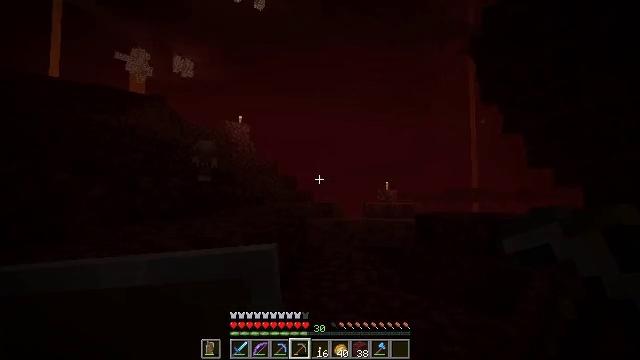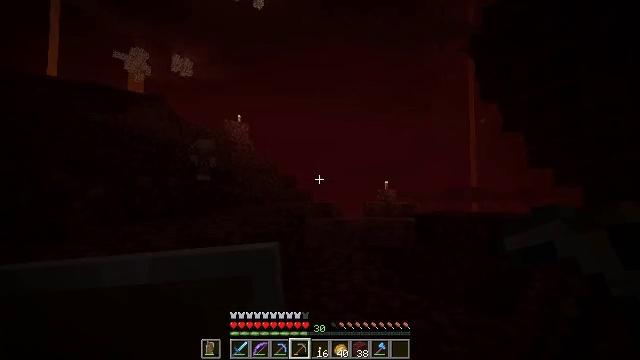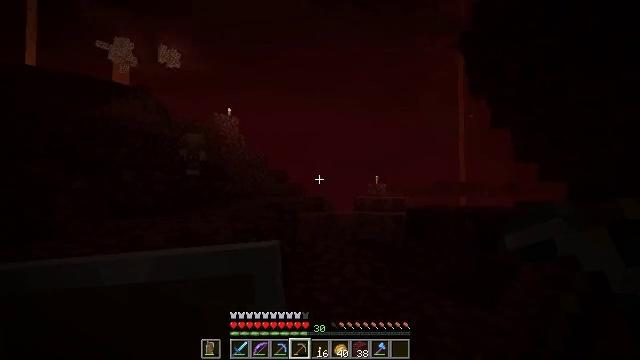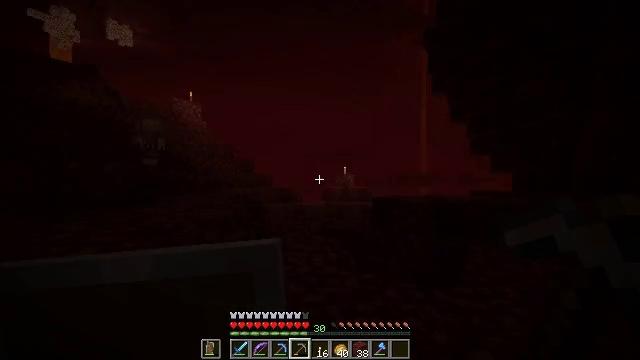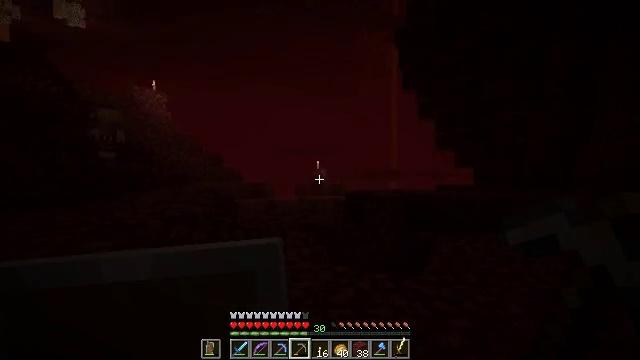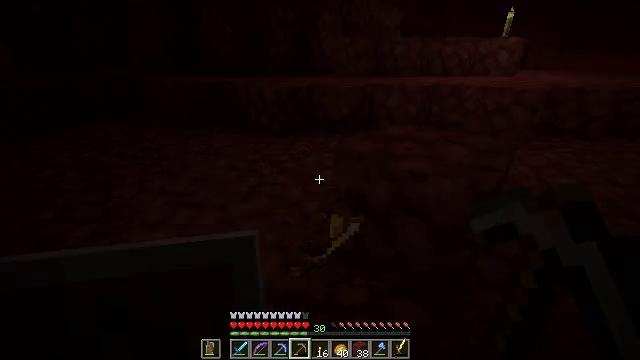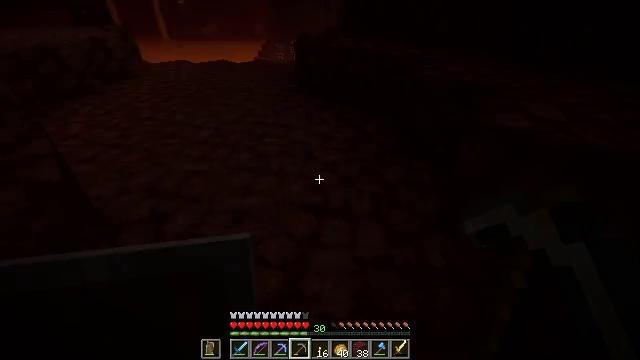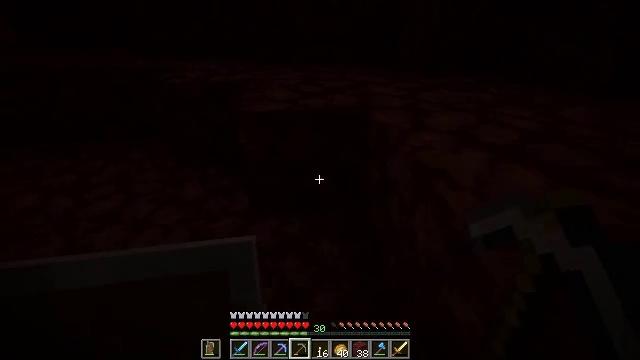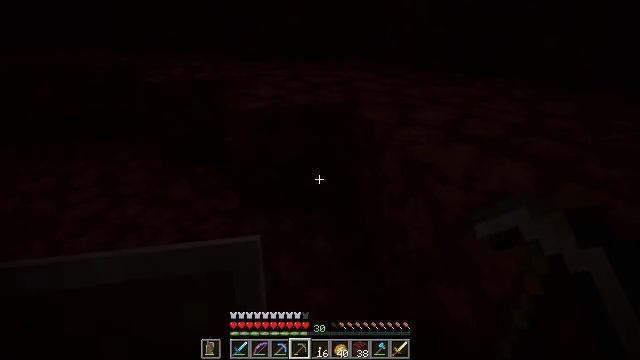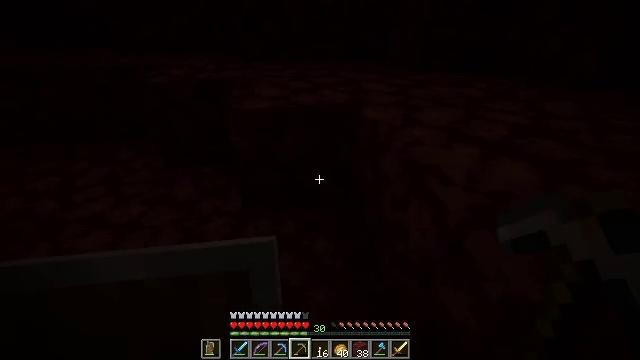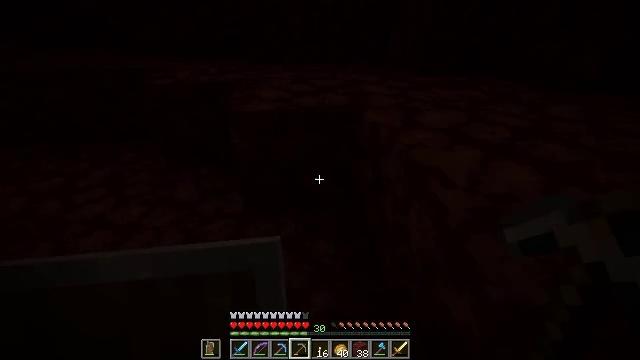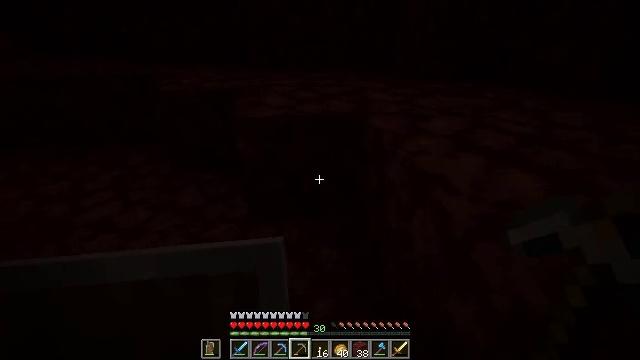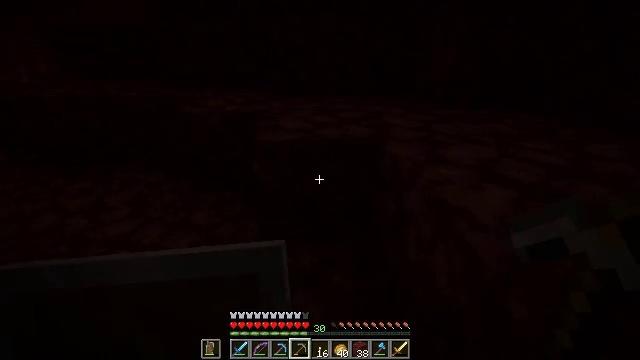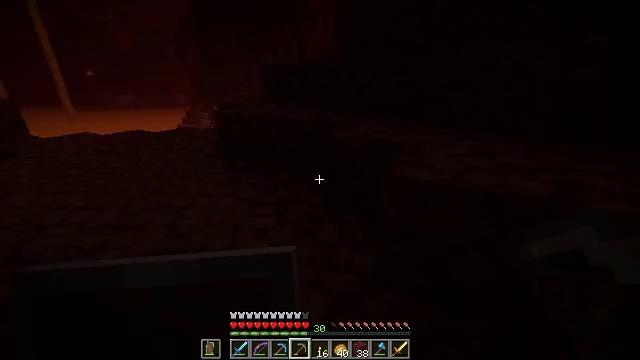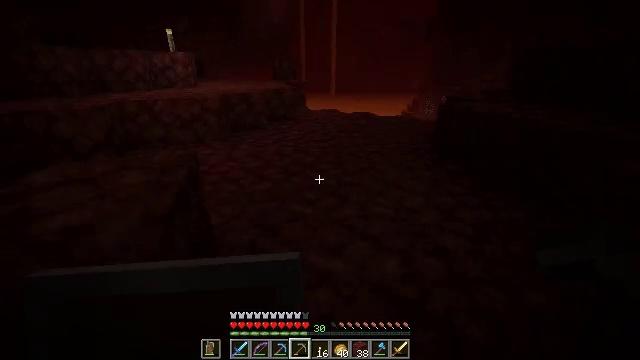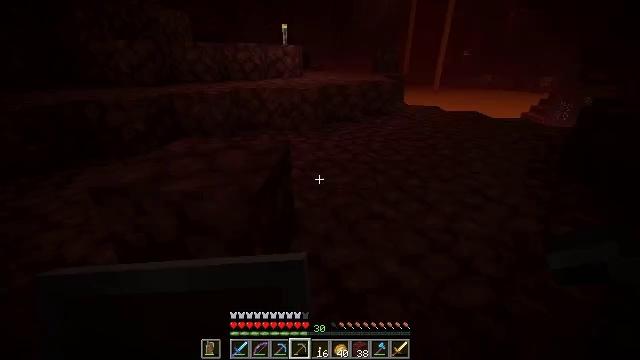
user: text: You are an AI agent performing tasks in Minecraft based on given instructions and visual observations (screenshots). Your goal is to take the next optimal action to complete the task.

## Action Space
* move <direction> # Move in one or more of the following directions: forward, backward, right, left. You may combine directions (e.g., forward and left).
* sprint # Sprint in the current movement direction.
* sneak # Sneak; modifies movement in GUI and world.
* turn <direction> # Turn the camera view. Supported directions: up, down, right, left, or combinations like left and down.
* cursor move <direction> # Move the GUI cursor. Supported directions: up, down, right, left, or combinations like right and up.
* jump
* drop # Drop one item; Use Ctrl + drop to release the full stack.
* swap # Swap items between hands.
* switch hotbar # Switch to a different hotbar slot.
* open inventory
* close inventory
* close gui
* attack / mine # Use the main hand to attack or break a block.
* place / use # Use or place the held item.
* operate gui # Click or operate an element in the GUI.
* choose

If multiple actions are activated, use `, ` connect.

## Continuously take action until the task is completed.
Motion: motion action
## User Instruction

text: Dig up netherrack with a pickaxe.
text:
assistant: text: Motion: no_op
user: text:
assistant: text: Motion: turn right and down
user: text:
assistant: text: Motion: turn right and down
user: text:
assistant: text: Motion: turn right and down
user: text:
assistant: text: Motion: turn right and down
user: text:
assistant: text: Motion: turn right and down
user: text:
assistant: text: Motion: turn right and up
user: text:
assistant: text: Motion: turn right
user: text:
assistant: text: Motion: no_op
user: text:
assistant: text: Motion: no_op
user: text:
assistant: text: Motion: turn up
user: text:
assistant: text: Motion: move forward, turn left and up
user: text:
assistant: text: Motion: move forward, turn left and up
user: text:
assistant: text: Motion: move forward, turn left and down
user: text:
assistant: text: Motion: move forward, turn left and down
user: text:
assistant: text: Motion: move forward, turn left
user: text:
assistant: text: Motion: move forward, turn left and down
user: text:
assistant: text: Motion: move forward
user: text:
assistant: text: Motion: move forward
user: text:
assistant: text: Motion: move forward, turn left
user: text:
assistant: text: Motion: move forward, turn left and down
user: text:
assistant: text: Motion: move forward, turn left and down
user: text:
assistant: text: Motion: move forward and move left, turn left and down
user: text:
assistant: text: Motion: move forward and move left
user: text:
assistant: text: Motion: move forward and move left
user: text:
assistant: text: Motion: move forward and move left, turn right
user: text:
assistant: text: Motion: move forward and move left
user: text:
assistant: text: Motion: move forward and move left, turn right
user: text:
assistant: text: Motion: move forward and move left, turn right
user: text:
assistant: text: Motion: move forward and move left, turn right and up